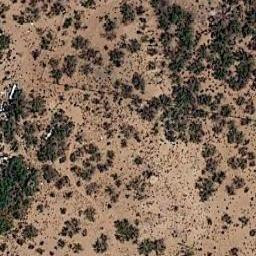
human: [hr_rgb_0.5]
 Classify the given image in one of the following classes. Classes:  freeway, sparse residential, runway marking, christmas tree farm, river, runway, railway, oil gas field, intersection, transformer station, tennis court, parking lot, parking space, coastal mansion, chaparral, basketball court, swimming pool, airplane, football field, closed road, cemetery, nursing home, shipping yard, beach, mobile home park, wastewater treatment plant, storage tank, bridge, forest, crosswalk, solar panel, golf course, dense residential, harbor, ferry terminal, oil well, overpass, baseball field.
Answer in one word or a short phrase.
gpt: chaparral